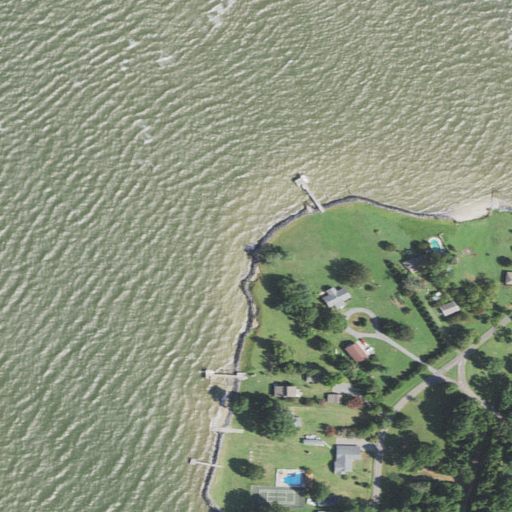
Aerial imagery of cape in Virginia named Kingcopsico Point containing open water, open development, low intensity development, deciduous forest, pasture, high intensity development, medium intensity development, grassland, shrub, and woody wetlands